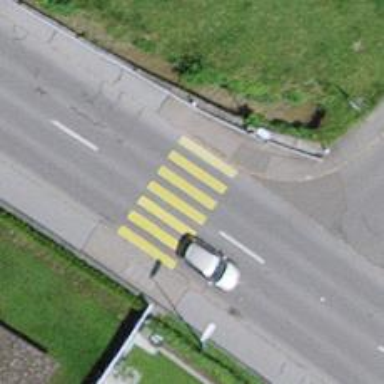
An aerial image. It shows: Uncontrolled zebra crossing on the road.